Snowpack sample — Loveland Pass, Silver Plume, Colorado, USA (2/11/26, 12:00 PM MST)
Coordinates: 39.663, -105.886
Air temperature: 35 °F
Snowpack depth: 82 cm
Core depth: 30 cm
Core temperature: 28.4 °F
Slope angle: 13°, slope face: 12°
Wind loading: high
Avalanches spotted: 1
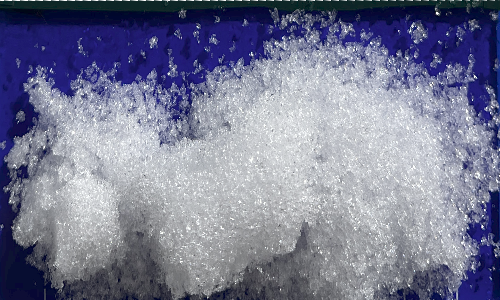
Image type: core
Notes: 1 small avalanche spotted on the north side of the bowl, lots of wind loading